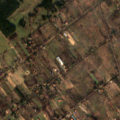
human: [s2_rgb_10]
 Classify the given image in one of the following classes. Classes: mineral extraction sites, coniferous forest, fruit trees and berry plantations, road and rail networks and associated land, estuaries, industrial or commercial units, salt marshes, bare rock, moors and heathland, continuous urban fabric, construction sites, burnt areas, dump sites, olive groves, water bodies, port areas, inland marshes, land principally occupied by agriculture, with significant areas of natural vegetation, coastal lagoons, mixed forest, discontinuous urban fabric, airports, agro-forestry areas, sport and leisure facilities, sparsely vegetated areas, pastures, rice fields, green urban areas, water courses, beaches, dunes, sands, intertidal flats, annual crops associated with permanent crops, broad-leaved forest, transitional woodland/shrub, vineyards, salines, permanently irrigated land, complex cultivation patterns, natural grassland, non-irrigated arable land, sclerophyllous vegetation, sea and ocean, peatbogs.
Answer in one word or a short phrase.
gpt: pastures, land principally occupied by agriculture, with significant areas of natural vegetation, coniferous forest, transitional woodland/shrub